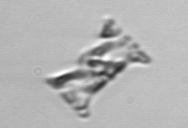
Label: Eucampia